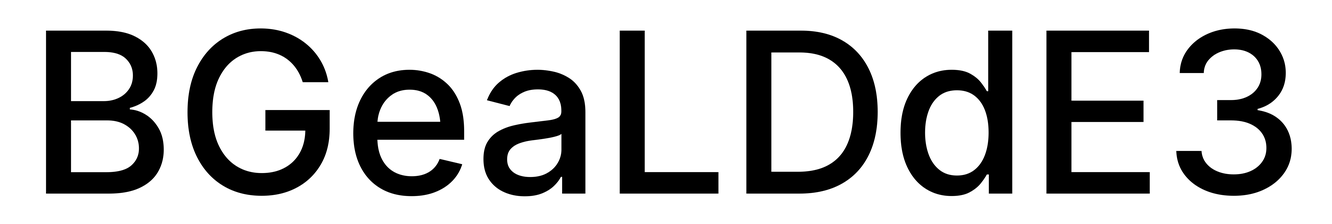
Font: Inter_Medium